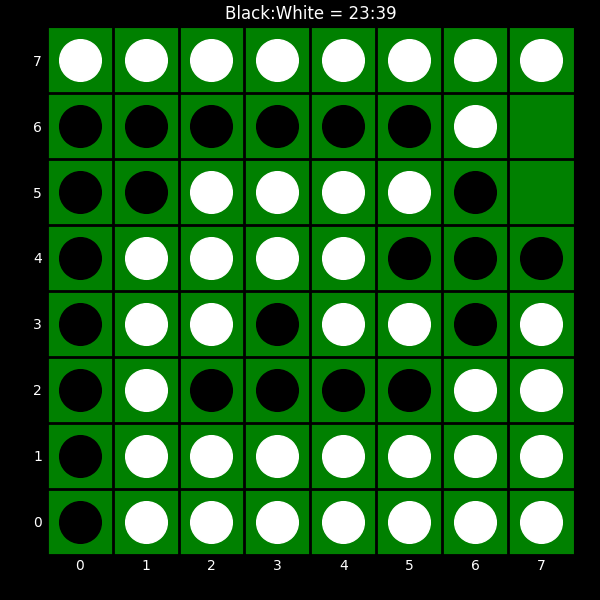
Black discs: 23
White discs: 39